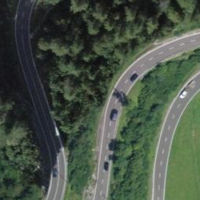
EUNIS habitat code: 57
Species observed at this site:
Deilephila elpenor
Ajuga reptans